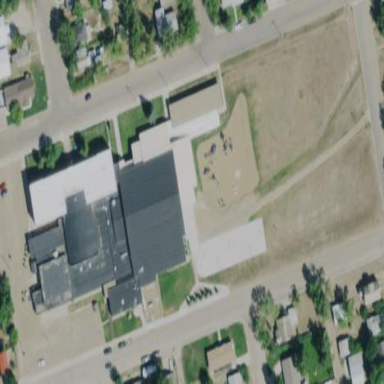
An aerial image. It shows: School.